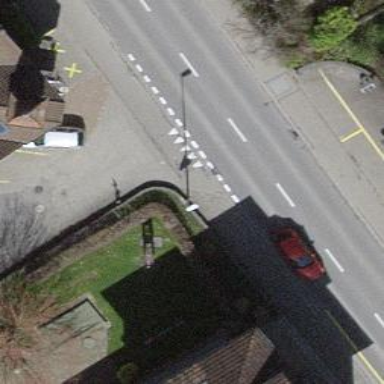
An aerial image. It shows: Road with "give way" sign.